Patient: sex F, age 67
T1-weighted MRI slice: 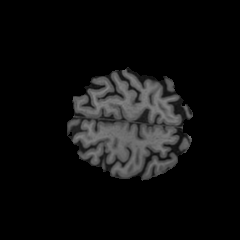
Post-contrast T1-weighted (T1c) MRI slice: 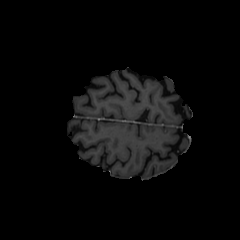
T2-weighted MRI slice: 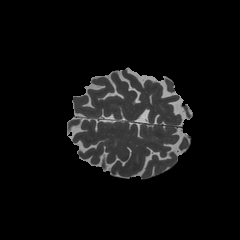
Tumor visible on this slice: no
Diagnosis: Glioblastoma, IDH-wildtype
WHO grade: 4